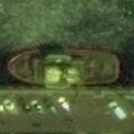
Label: civil